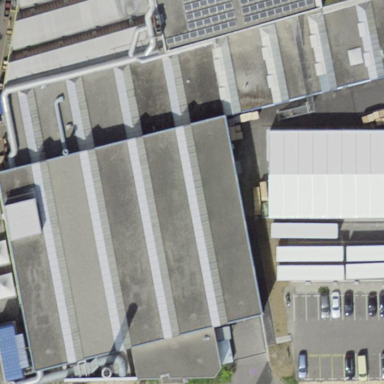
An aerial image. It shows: Industrial building.